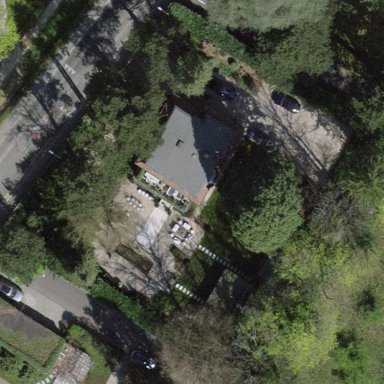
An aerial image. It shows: Garden surrounded by fence.